Question: Currently I have a post-build event configured in my web project using Visual Studio 2012 like this:

This basically calls a <URL> to add a copyright notice to every .cs file.
What I'd like to do is to execute this powershell script Publishing the web app to the remote server. Doing so I won't experience a delay every time I need to debug the project. Do you know of any way of accomplishing this?
---
According to <URL>, I customized a specific publish profile and added this:
'''
<PipelineDependsOn>
CustomBeforePublish;
$(PipelineDependsOn);
</PipelineDependsOn>
</PropertyGroup>
<Target Name="CustomBeforePublish">
<Message Text="******* CustomBeforePublish *******" Importance="high" />
<Exec Command="powershell.exe -file &quot;$(ProjectDir)\Copyright.ps1&quot;" />
</Target>
'''
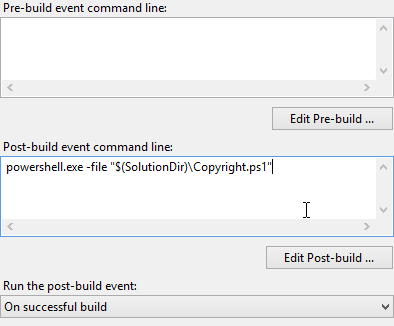
Answer: It depends on how you define before but below is one technique.
When you create a publish profile with VS2012 it will create you a .pubxml file in the Properties\PublishProfiles folder (). These are MSBuild files and you can edit them to customize the publish process. In your case you can inject a target into the publish process, before the publish actually occurs. You can do that by extending the PipelineDependsOn property as below.
'''
<PropertyGroup>
<PipelineDependsOn>
CustomBeforePublish;
$(PipelineDependsOn);
</PipelineDependsOn>
</PropertyGroup>
<Target Name="CustomBeforePublish">
<Message Text="********************************** CustomBeforePublish ***********************************" Importance="high"/>
</Target>
'''
FYI regarding the customization of .wpp.targets, that was the only technique which we had for VS2010. My recommendation here is as follows; customize the .pubxml file for most cases and to only create a .wpp.targets file if you want to customize every publish of the given project.